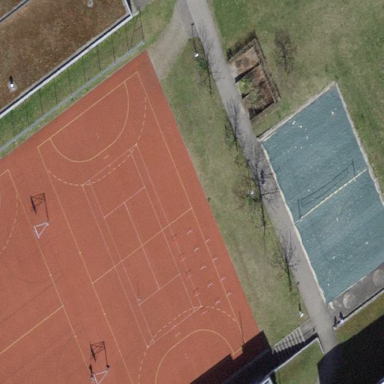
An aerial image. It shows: Volleyball pitch for leisure and sports.